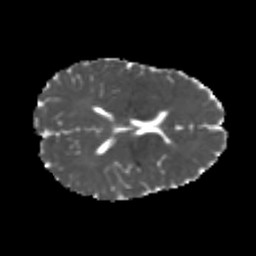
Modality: MD
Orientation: axial
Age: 25
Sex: female
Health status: healthy
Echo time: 0.074 s